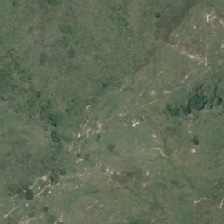
Land cover: broadleaved_indigenous_hardwood